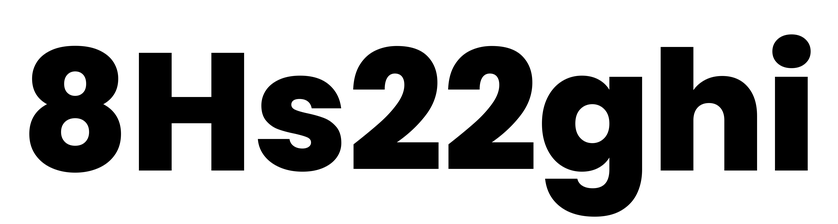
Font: Poppins-ExtraBold